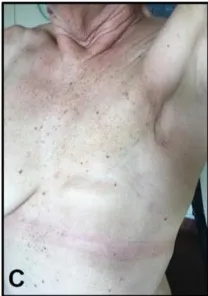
After 45 courses of TDM1.
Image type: medical_photograph (skin_photograph)